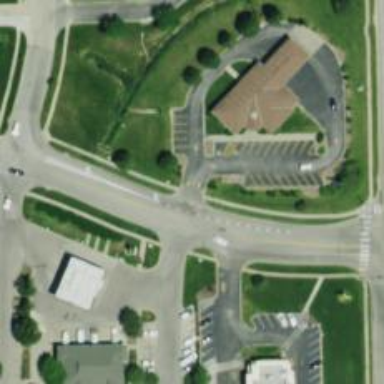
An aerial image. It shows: Unmarked road crossing.